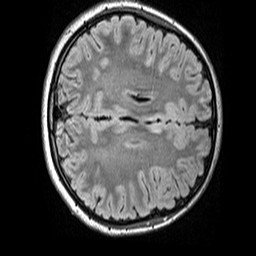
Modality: FLAIR
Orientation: axial
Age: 12
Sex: female
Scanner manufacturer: siemens
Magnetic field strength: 3 T
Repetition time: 5 s
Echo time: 0.388 s